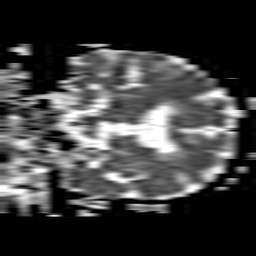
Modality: ADC
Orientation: coronal
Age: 82
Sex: male
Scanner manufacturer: philips
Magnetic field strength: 1.5 T
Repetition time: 3.393 s
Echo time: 0.06922 s